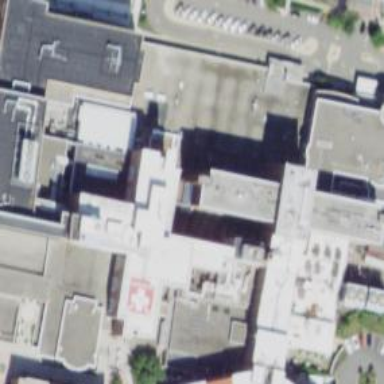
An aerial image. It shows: Hospital building.